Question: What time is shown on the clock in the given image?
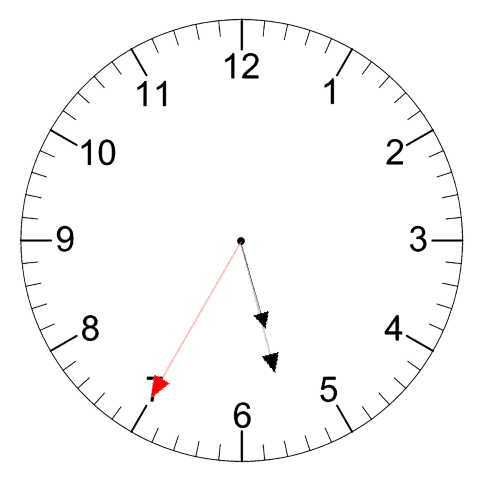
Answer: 05:27:35